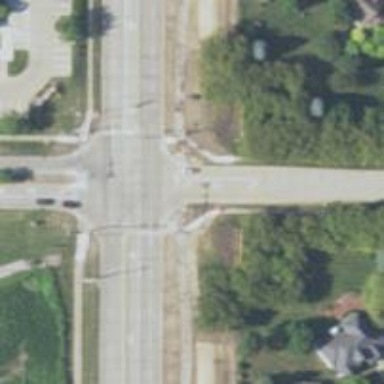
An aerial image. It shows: Marked crossing on cycleway.